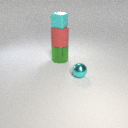
small cyan rubber cube above large red rubber cylinder